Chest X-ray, AP view. Patient: 59 years old, sex M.
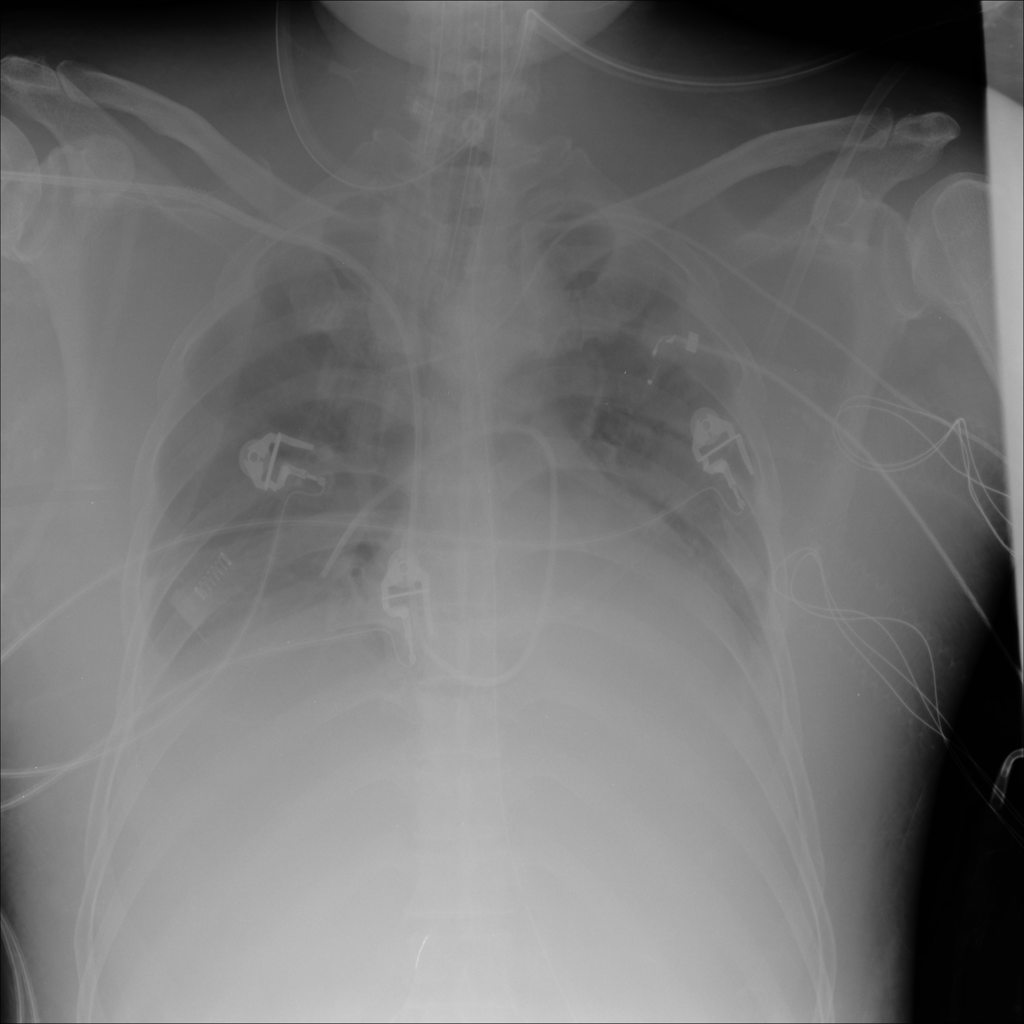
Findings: Atelectasis, Effusion